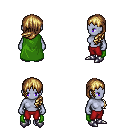
a pixel art fantasy rpg character, female body template, dark elf, purple skin, green cape, red pants, blonde left-swept hairstyle, metal boots, four views (front, back, left, right), 2x2 character sprite sheet, small pixel art, hard edges, no anti-aliasing